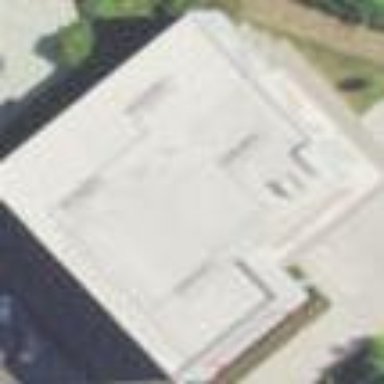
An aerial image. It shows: Building that serves as storage rental shop.